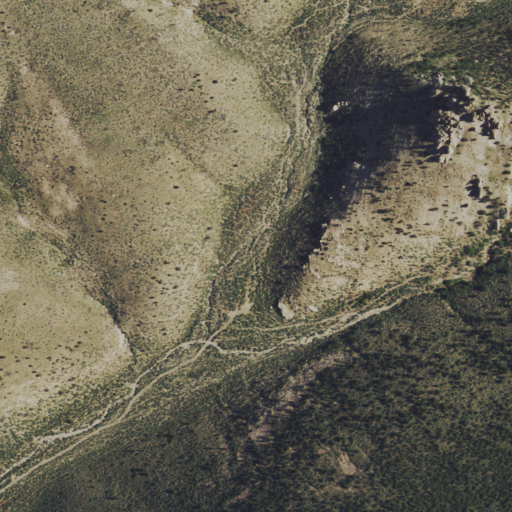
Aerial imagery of valley in Nevada named Tex Canyon containing shrub, evergreen forest, and grassland